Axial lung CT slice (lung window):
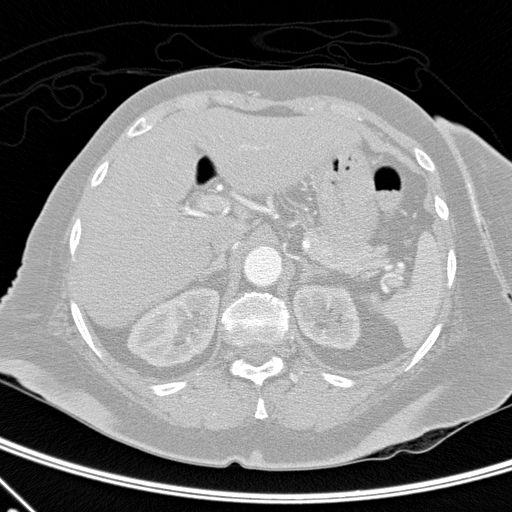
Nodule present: no